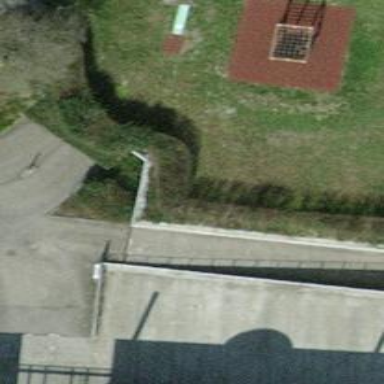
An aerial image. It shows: Hedge acting as barrier.